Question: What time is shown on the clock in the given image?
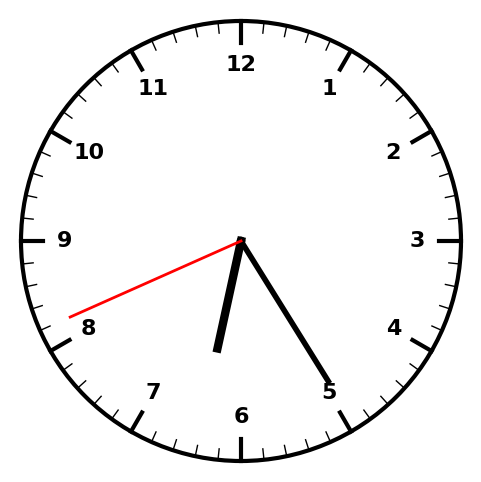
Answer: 06:24:41